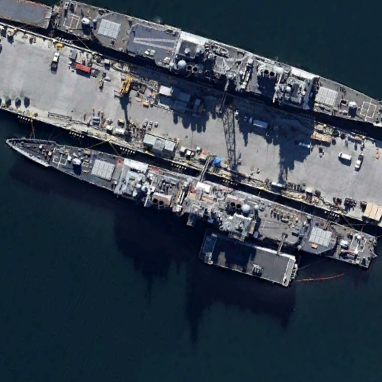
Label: cruiser